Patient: sex F, age 43
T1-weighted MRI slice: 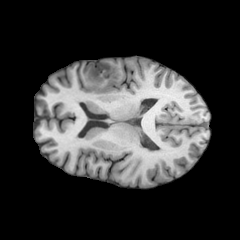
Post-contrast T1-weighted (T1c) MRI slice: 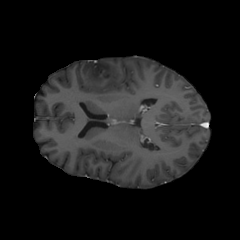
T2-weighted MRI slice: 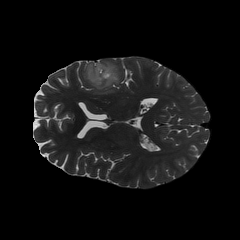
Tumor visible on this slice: yes
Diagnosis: Oligodendroglioma, IDH-mutant, 1p/19q-codeleted
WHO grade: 2